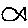
Label: fish